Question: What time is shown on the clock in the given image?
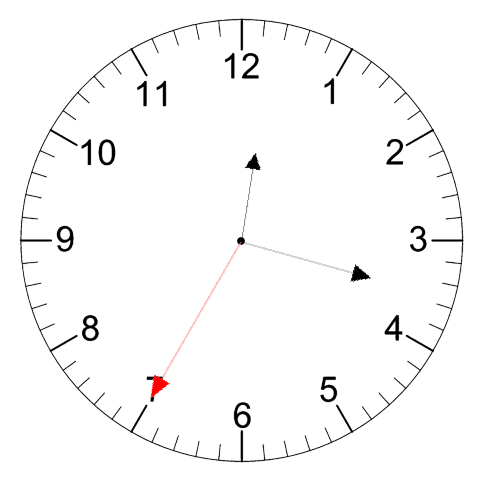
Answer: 12:17:35